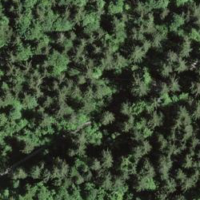
EUNIS habitat code: 44
Species observed at this site:
Aruncus dioicus
Equisetum sylvaticum